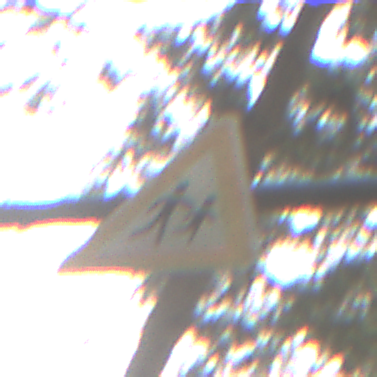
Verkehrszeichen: KinderLinks
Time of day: MorningAfternoon
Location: Outdoor (Nature)
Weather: Overcast
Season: Winter
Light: Natural